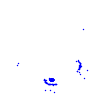
Particle: electron